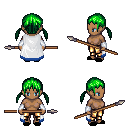
a pixel art fantasy rpg character, female body template, human, dark skin, white trimmed cape, gold greaves, green twin-tailed hairstyle, white cloth bracers, black slippers, spear, four views (front, back, left, right), 2x2 character sprite sheet, small pixel art, hard edges, no anti-aliasing